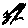
Label: zigzag